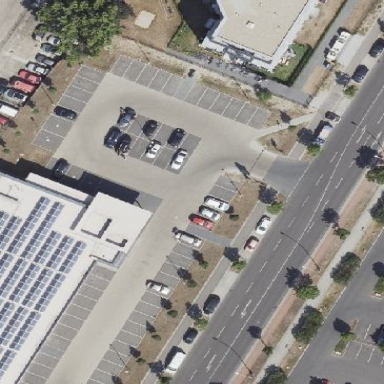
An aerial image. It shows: Parking area with surface.